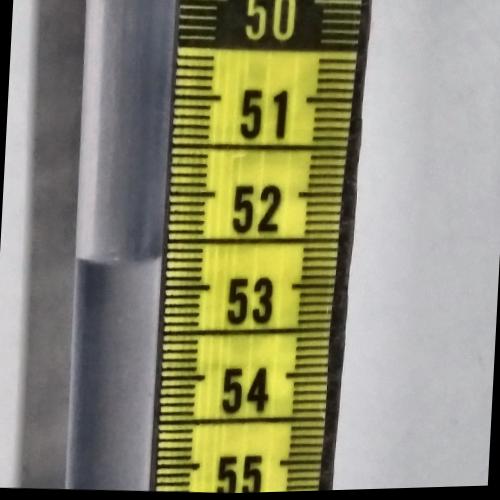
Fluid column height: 52.7 cm